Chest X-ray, PA view. Patient: 32 years old, sex M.
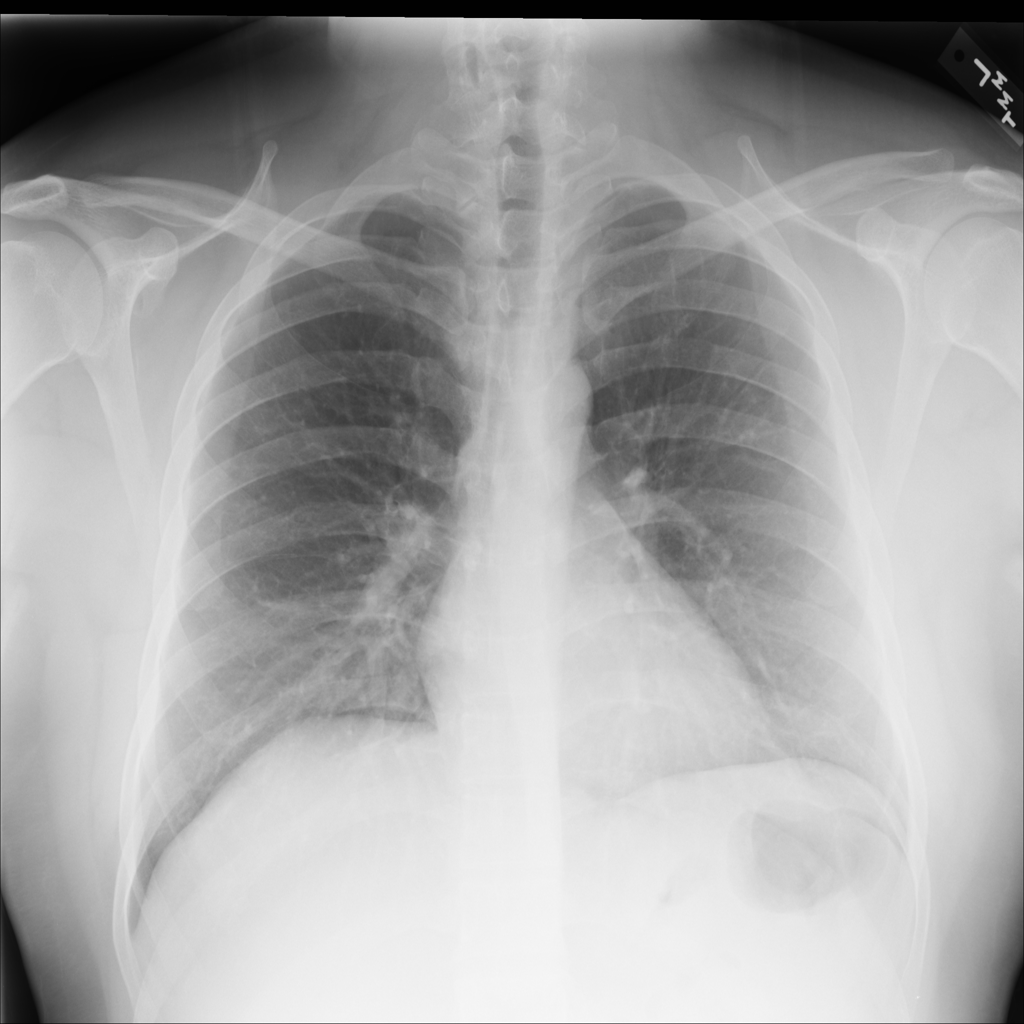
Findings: No Finding